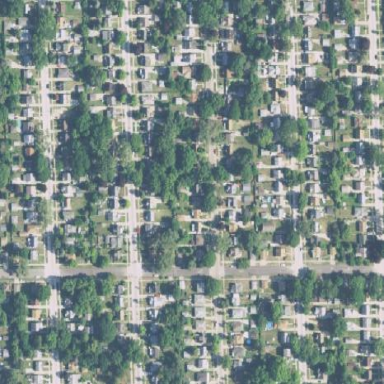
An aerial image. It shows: Residential area composed of single-family homes.